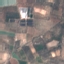
Land use / land cover: PermanentCrop